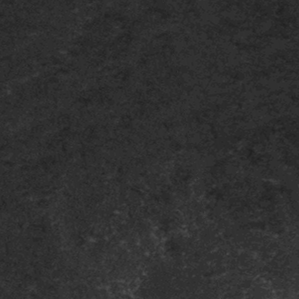
Label: frost